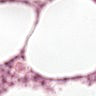
Metastatic tissue present: no